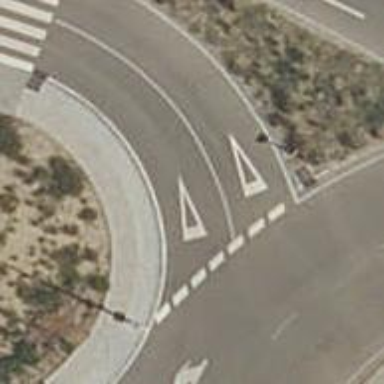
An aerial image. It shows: Road with "give way" sign.